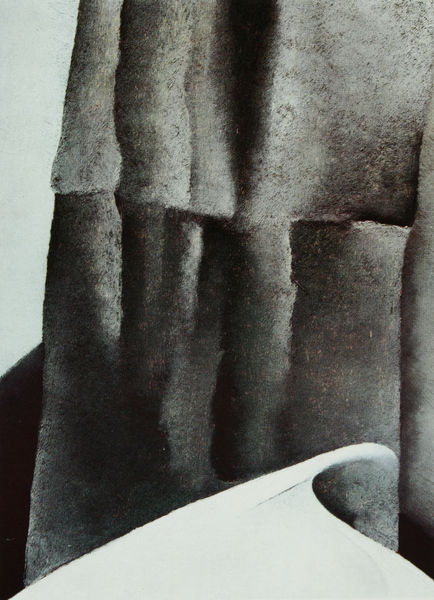
Titel: Shell and Old Shingle IV
Künstler: Georgia O'Keeffe
Schlagwörter: berg, felsen, haut, himmel, schatten, wasser, weiß, fluss, landschaft, grau, schwarz, strasse, zeichnung, weg, hochformat, malerei, falten, stein, pfad, fell, papier, abstrakt, berge, fels, felswand, gebirge, leer, leere, modern, mauer, grafik, steil, rand, schmal, menschenleer, kante, eng, übergang, abgrund, form, schwarzweiß, strich, quer, bleistift, senkrecht, kurve, diagonal, narbe, struktur, tonig, usa, absatz, graustufen, kanten, ränder, rillen, schroff, mittelgrund, körnung, winkel, gegenstandslos, scharten, röhren, gewischt, grauwerte, o'eeffe, gerieben, hehr, körnig, röhrenförmig